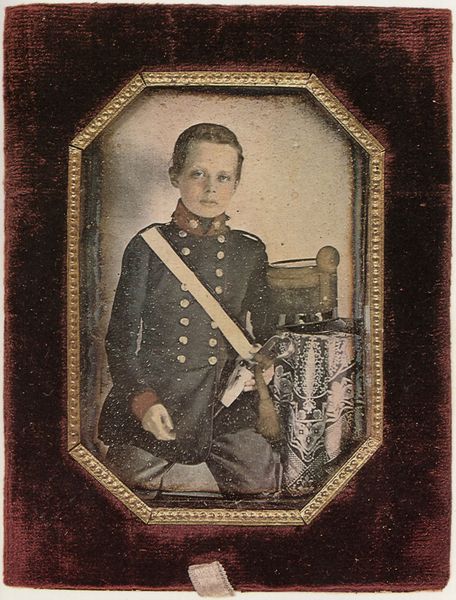
Titel: Karl von Breisky, Begründer und 1. Kommissar der Unfallversicherung der k.k. Eisenbahnen (1837–1913)
Künstler: Österreichischer Photograph
Standort: Wien
Institution: Dr. Michael Breisky
Schlagwörter: blau, hand, kopf, weiß, grau, hintergrund, hut, mund, nase, stuhl, tisch, rot, tuch, hose, jacke, jung, kappe, augen, band, gesicht, kragen, rahmen, samt, silber, bild, bildnis, goldrahmen, hände, portrait, porträt, tischdecke, tischtuch, gold, haare, mantel, pose, sessel, stoff, decke, kind, rosa, scheitel, schärpe, lehne, koppel, rand, sepia, riemen, junge, knöpfe, foto, fotografie, truhe, deckel, knabe, buch, medaillon, bub, schwert, säbel, uniform, soldat, waffe, koloriert, manschetten, scherpe, trommel, einband, kasten, photo, weißß, gewehr, gurt, kadett, rekrut, kassette, bursche, coloriert, hur, zweireiher